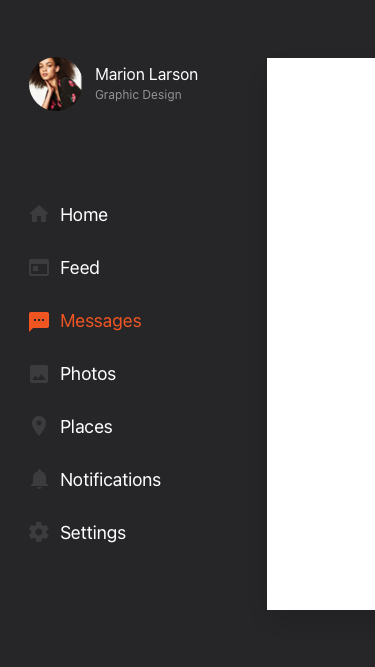
Text in this UI design:
Marion Larson
Graphic Design
Photos
Places
Notifications
Settings
Messages
Feed
Home